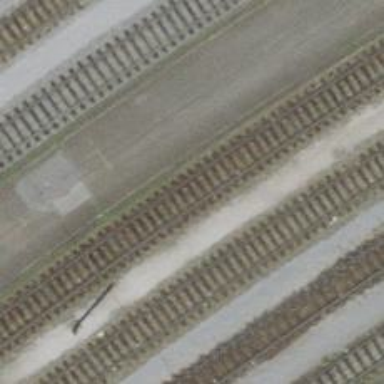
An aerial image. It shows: Railway siding with electrified rails. The voltage for the contact line is 3000/15000 volts.